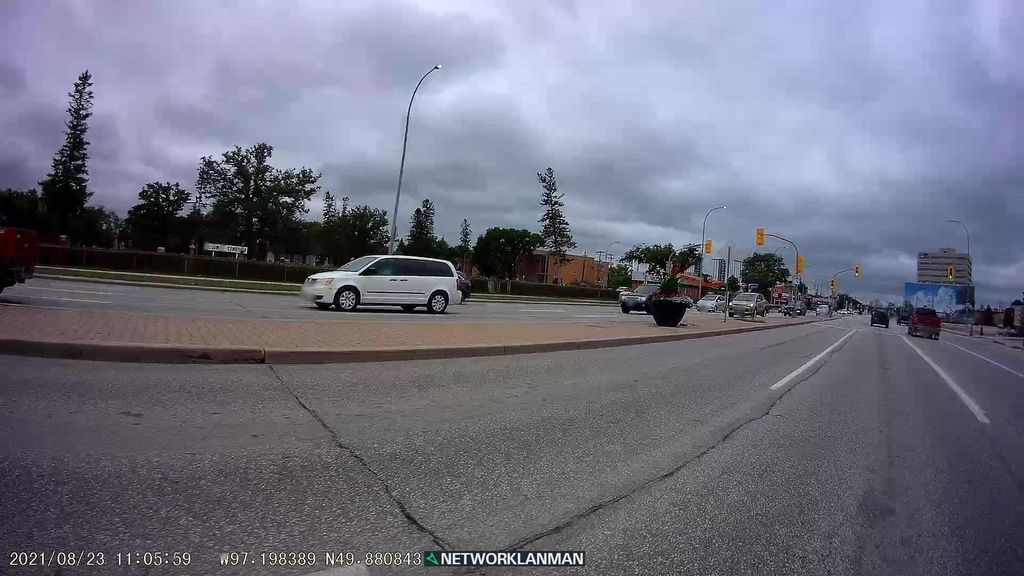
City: winnipeg